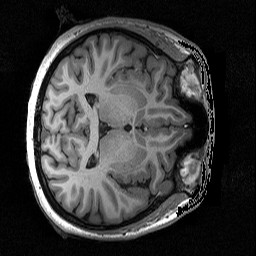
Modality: T1w
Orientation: axial